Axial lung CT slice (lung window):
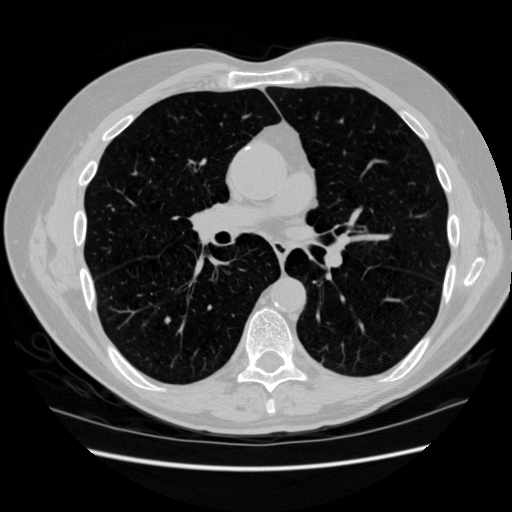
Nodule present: no